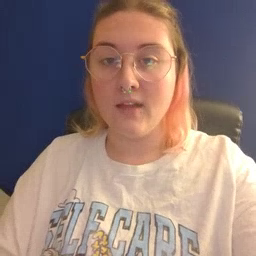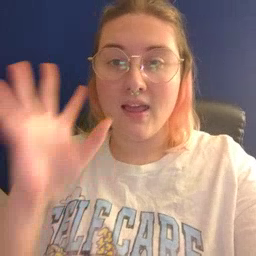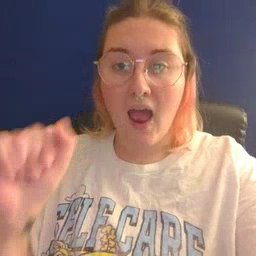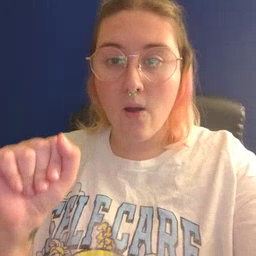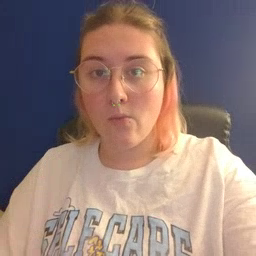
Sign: loud